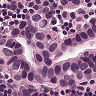
Metastatic tissue present: yes